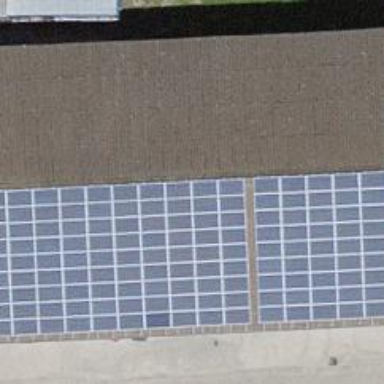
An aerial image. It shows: Solar photovoltaic panel generator.